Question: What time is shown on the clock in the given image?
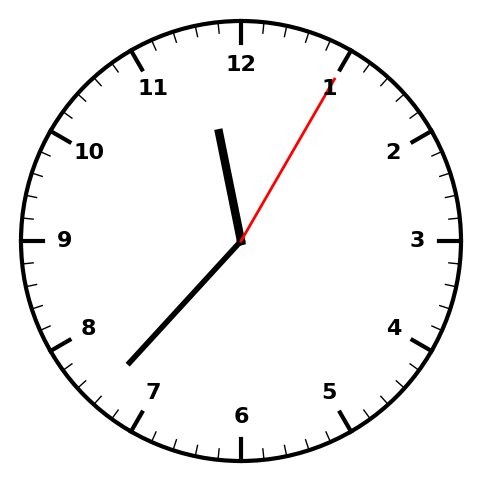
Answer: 11:37:05